Question: When configuring a "Android Native App" in a Facebook app, they require the . If you created the Android APK from Unity3D, how do you know what class to use?

'''
<?xml version="1.0" encoding="utf-8"?>
<manifest xmlns:android="http://schemas.android.com/apk/res/android" android:installLocation="preferExternal" package="--------------" android:versionName="1.02" android:versionCode="8">
<supports-screens android:smallScreens="true" android:normalScreens="true" android:largeScreens="true" android:xlargeScreens="true" android:anyDensity="true" />
<application android:icon="@drawable/app_icon" android:label="@string/app_name" android:debuggable="true">
<activity android:name="com.unity3d.player.UnityPlayerProxyActivity" android:label="@string/app_name" android:configChanges="fontScale|keyboard|keyboardHidden|locale|mnc|mcc|navigation|orientation|screenLayout|screenSize|smallestScreenSize|uiMode|touchscreen" android:screenOrientation="landscape">
<intent-filter>
<action android:name="android.intent.action.MAIN" />
<category android:name="android.intent.category.LAUNCHER" />
</intent-filter>
</activity>
<activity android:name="com.unity3d.player.UnityPlayerActivity" android:label="@string/app_name" android:configChanges="fontScale|keyboard|keyboardHidden|locale|mnc|mcc|navigation|orientation|screenLayout|screenSize|smallestScreenSize|uiMode|touchscreen" android:screenOrientation="landscape">
</activity>
<activity android:name="com.unity3d.player.UnityPlayerNativeActivity" android:label="@string/app_name" android:configChanges="fontScale|keyboard|keyboardHidden|locale|mnc|mcc|navigation|orientation|screenLayout|screenSize|smallestScreenSize|uiMode|touchscreen" android:screenOrientation="landscape">
<meta-data android:name="android.app.lib_name" android:value="unity" />
<meta-data android:name="unityplayer.ForwardNativeEventsToDalvik" android:value="false" />
</activity>
<activity android:name="com.unity3d.player.VideoPlayer" android:label="@string/app_name" android:configChanges="fontScale|keyboard|keyboardHidden|locale|mnc|mcc|navigation|orientation|screenLayout|screenSize|smallestScreenSize|uiMode|touchscreen" android:screenOrientation="landscape">
</activity>
<!-- ACTIVITIES -->
<activity android:name="com.prime31.FacebookProxyActivity" />
<!-- META-DATA -->
</application>
<!-- PERMISSIONS -->
<uses-permission android:name="android.permission.INTERNET" />
<uses-feature android:glEsVersion="0x00020000" />
<uses-permission android:name="android.permission.WRITE_EXTERNAL_STORAGE" />
<uses-feature android:name="android.hardware.sensor.accelerometer" />
<uses-feature android:name="android.hardware.touchscreen" />
<uses-feature android:name="android.hardware.touchscreen.multitouch" android:required="false" />
<uses-feature android:name="android.hardware.touchscreen.multitouch.distinct" android:required="false" />
<uses-sdk android:minSdkVersion="8" android:targetSdkVersion="16" />
</manifest>
'''
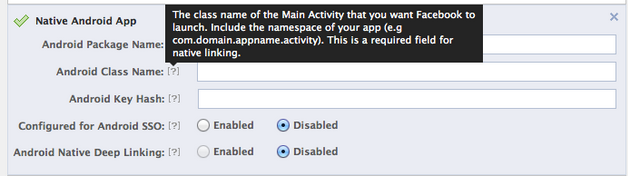
Answer: This field should be your main activity (associated with MAIN and LAUNCHER). In this case, I think it would be com.unity3d.player.UnityPlayerProxyActivity.
This is mainly necessary if you use native deep links (so the FB app can create an intent that directly calls your activity). In that respect, any publicly accessible Activity in your app will do.